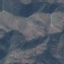
Land use / land cover class: HerbaceousVegetation